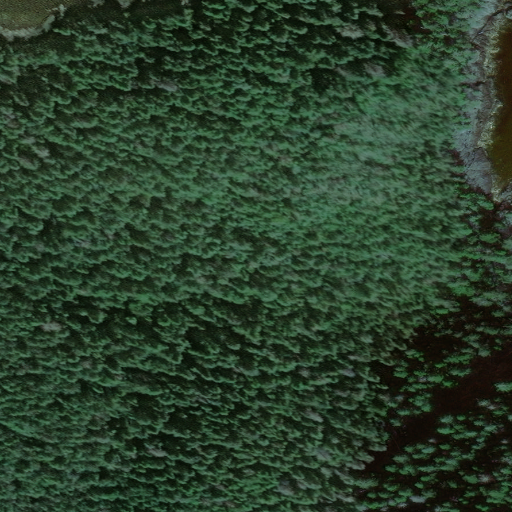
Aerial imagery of cape in Alaska named Point Saint Boniface containing only unknown